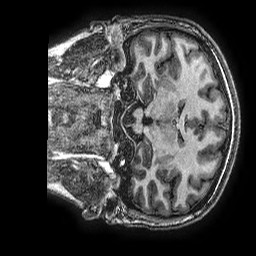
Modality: T1w
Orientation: coronal
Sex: female
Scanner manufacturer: ge
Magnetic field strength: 3 T
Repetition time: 0.00766 s
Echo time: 0.003476 s